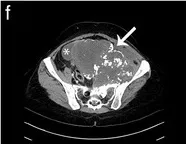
Contrast-enhanced CT scan of the liver and the pelvis (axial plane, abdomen window, venous phase). Pelvis reports (e-h) appear stable (white arrow: primary tumour; asterisk: urinary bladder).
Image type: radiology (ct)